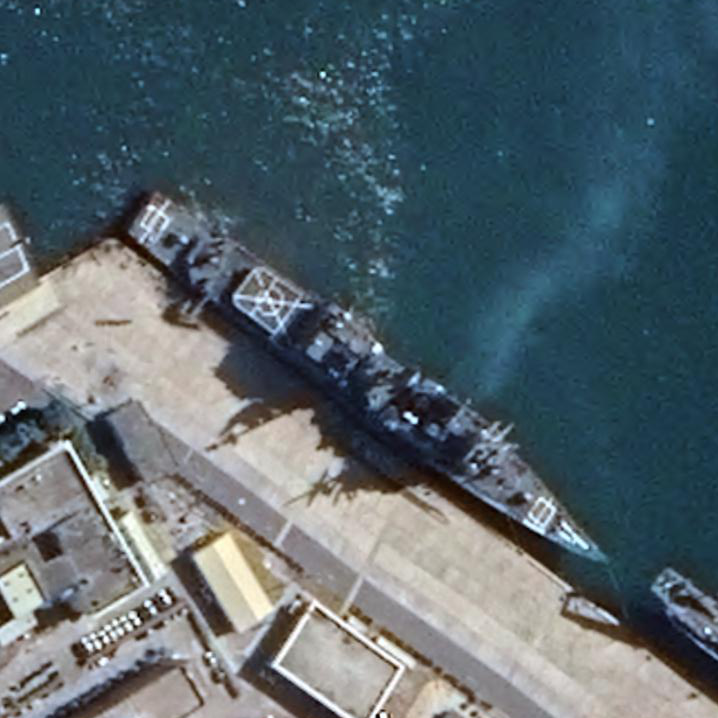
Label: cruiser